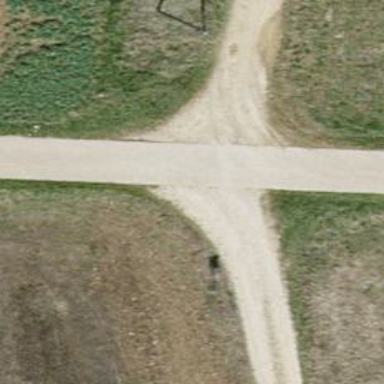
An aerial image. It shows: Paved track with grade3 surface. It is meant for agricultural vehicles.